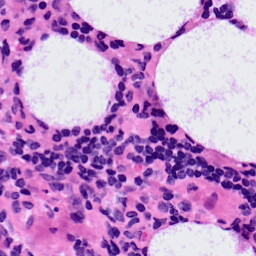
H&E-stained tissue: LymphNode